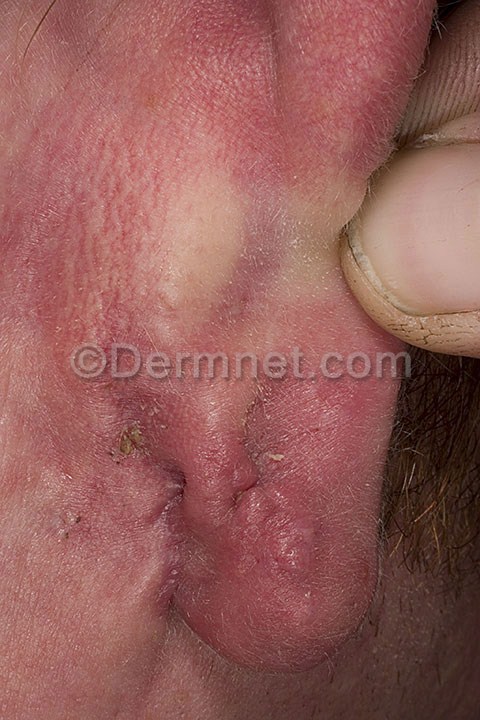
Disease: Seborrheic Keratoses and other Benign Tumors